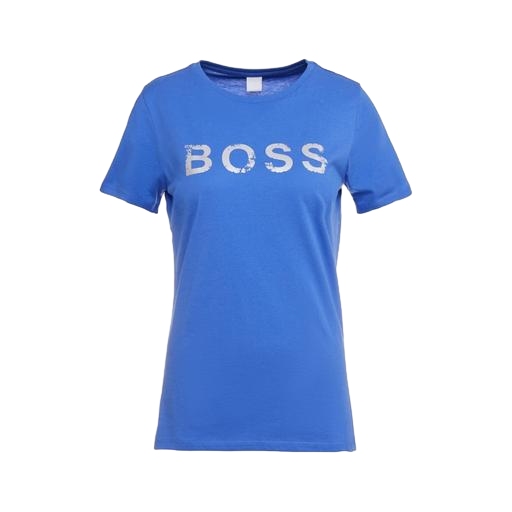
blue logo print t-shirt, blue logo jersey tee, blue logo t-shirt, white background